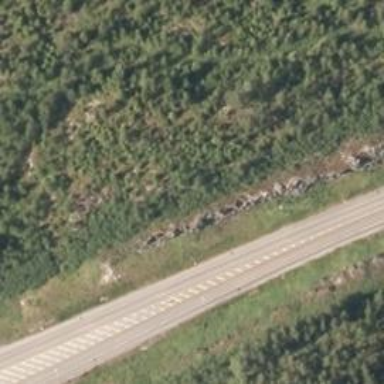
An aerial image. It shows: Asphalt road designated as trunk highway.